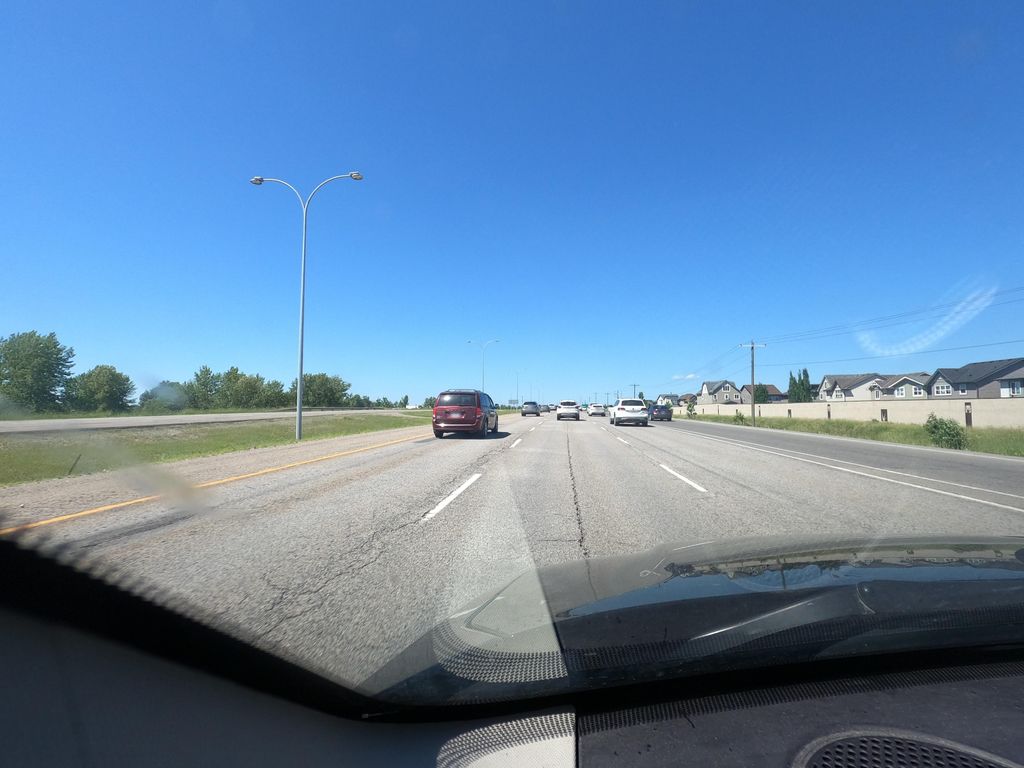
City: calgary